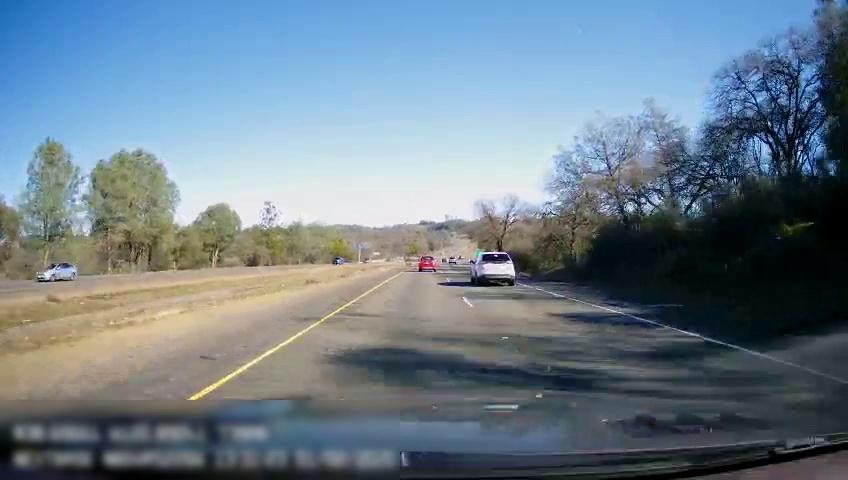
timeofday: Day
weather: Sunny
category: Drivable Space
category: Drivable Space
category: Vehicles | SUV
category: Vehicles | Car
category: Vehicles | Car
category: Vehicles | SUV
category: Vehicles | SUV
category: Lanes | Current Lane
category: Lanes | Current Lane
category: Lanes | Alternate Lane